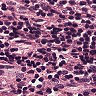
Metastatic tissue present: no